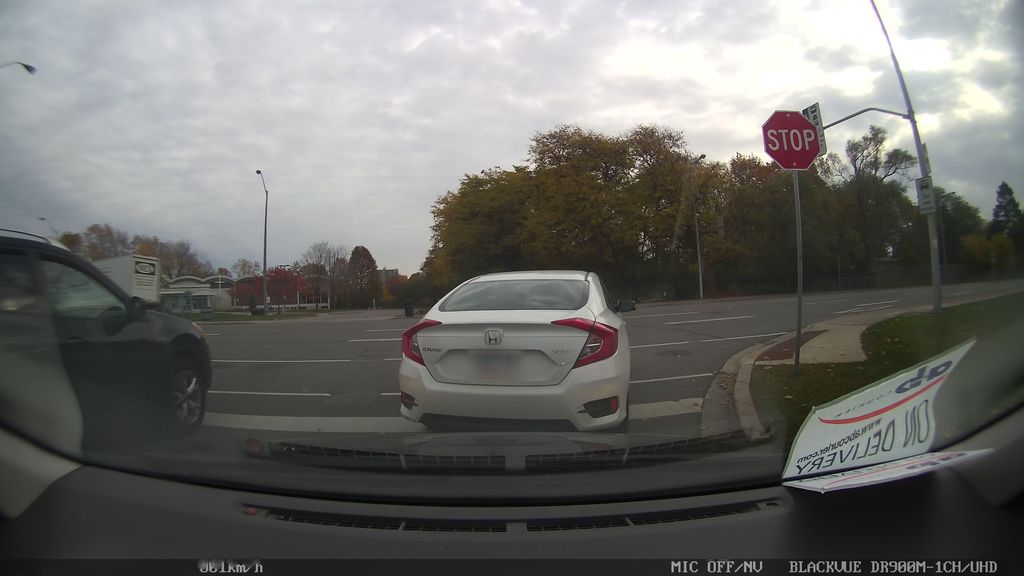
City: toronto